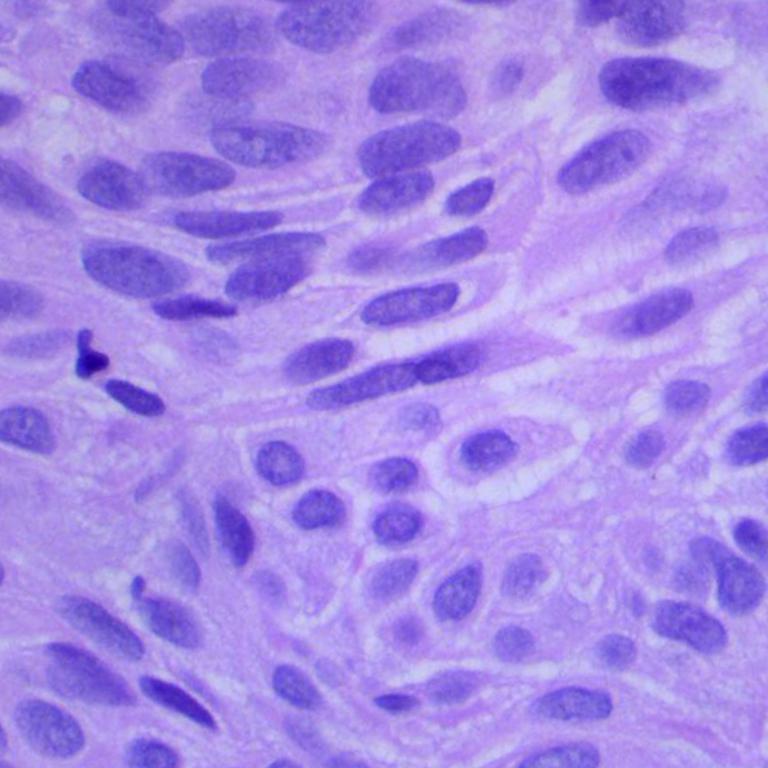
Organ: lung
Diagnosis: squamous carcinomas